Current action and preconditions to check: trajectory_clear

Your task: For each precondition in the list above, predict whether it will hold at this action.

Consider the current scene as observed from the mobile robot's camera, and analyze the predicted future states of all dynamic agents (e.g., people, animals, vehicles, or any moving entities) within the NEXT SECOND.

IMPORTANT: Only answer "very likely" if you are absolutely certain—based on strong, clear evidence—that a dynamic agent will violate the precondition in the predicted future state. Do NOT answer "very likely" for unlikely, ambiguous, or low-probability risks.

Ask yourself for each precondition: Is there a high probability, with clear and convincing evidence, that the predicted future states of any dynamic agent will interfere with the predicted future state of the currently executing action within the NEXT SECOND, causing that precondition to fail?

Assess the risk level based on these predictions. Use "likely" or "very likely" if motions create a clear risk of interference.

Use "neutral" or "improbable" if agents are nearby but their predicted paths are clearly diverging or non-conflicting.

Failure Risk Categories: "very improbable", "improbable", "neutral", "likely", "very likely"

Answer Format: Output ONLY the probability_of_failure value from these categories: "very improbable", "improbable", "neutral", "likely", "very likely"

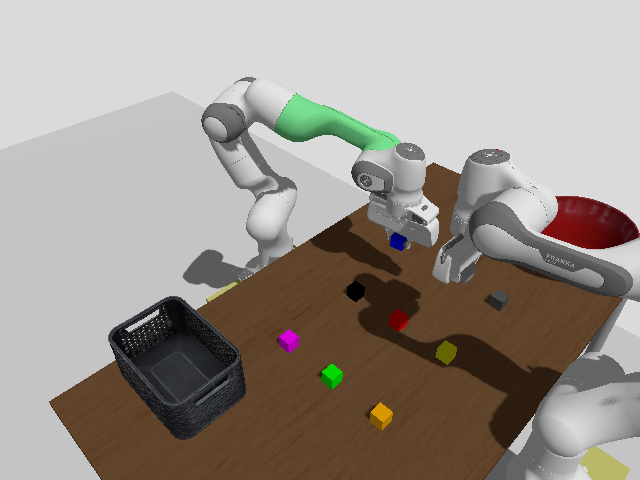

Answer: improbable